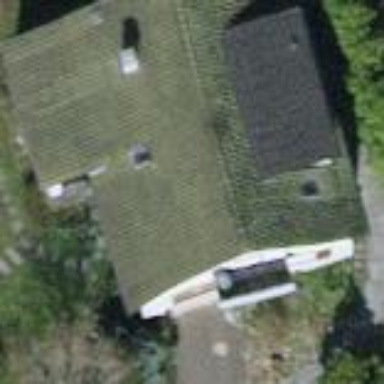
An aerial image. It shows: Detached building with tiled roof.